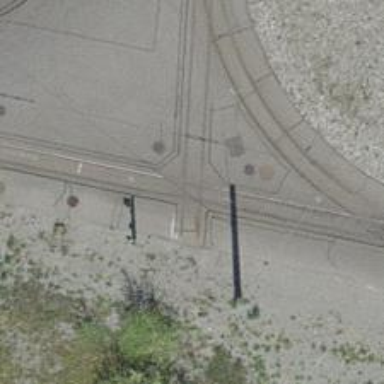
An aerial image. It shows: Tram railway with one track in service yard. The railway is electrified with contact line.